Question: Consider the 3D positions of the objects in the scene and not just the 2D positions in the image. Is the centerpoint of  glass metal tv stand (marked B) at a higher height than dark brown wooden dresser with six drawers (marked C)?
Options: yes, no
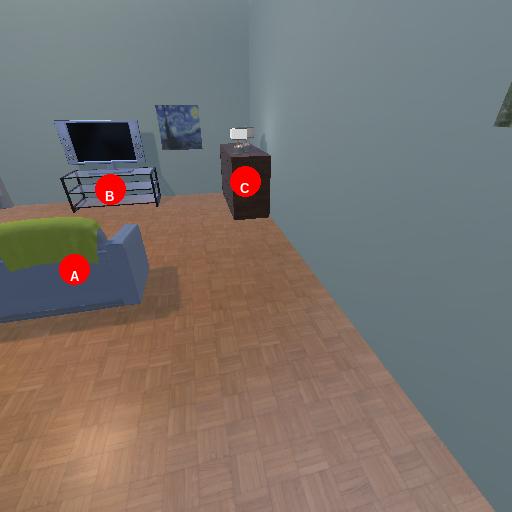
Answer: yes